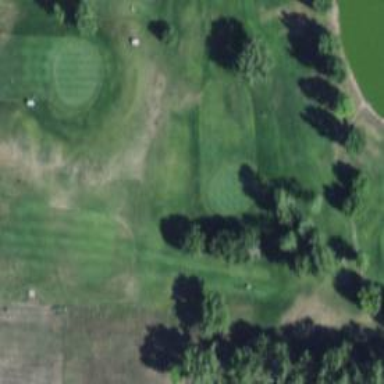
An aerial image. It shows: Golf hole.